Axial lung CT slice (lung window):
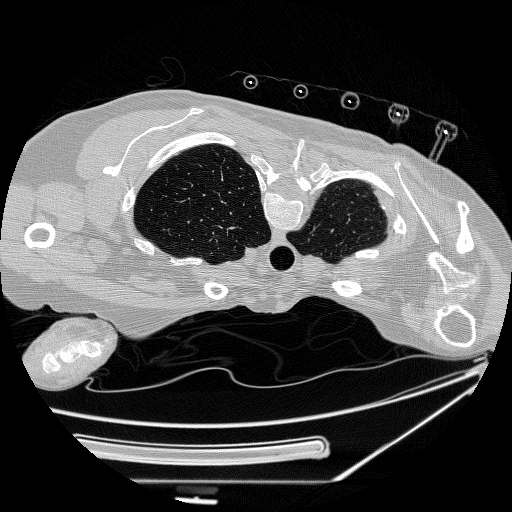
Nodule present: no